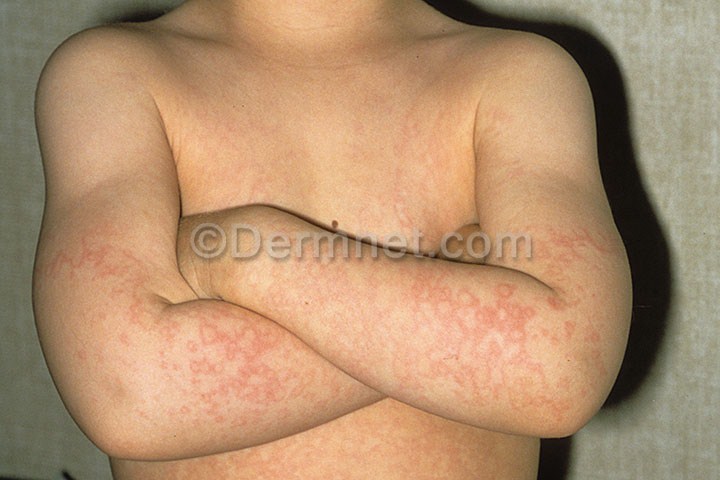
Disease: Exanthems and Drug Eruptions